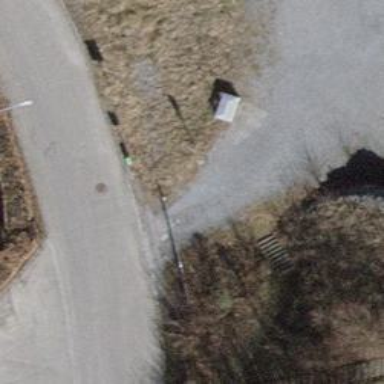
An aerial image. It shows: Entrance with barrier.